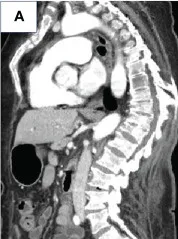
Radiological images of the fragility fractures diagnosed before the diagnosis of TIO. Compression fractures and kyphoscoliosis of the spine in CT.
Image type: radiology (ct)